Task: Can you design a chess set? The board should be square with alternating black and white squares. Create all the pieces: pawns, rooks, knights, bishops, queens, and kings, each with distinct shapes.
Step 4532:
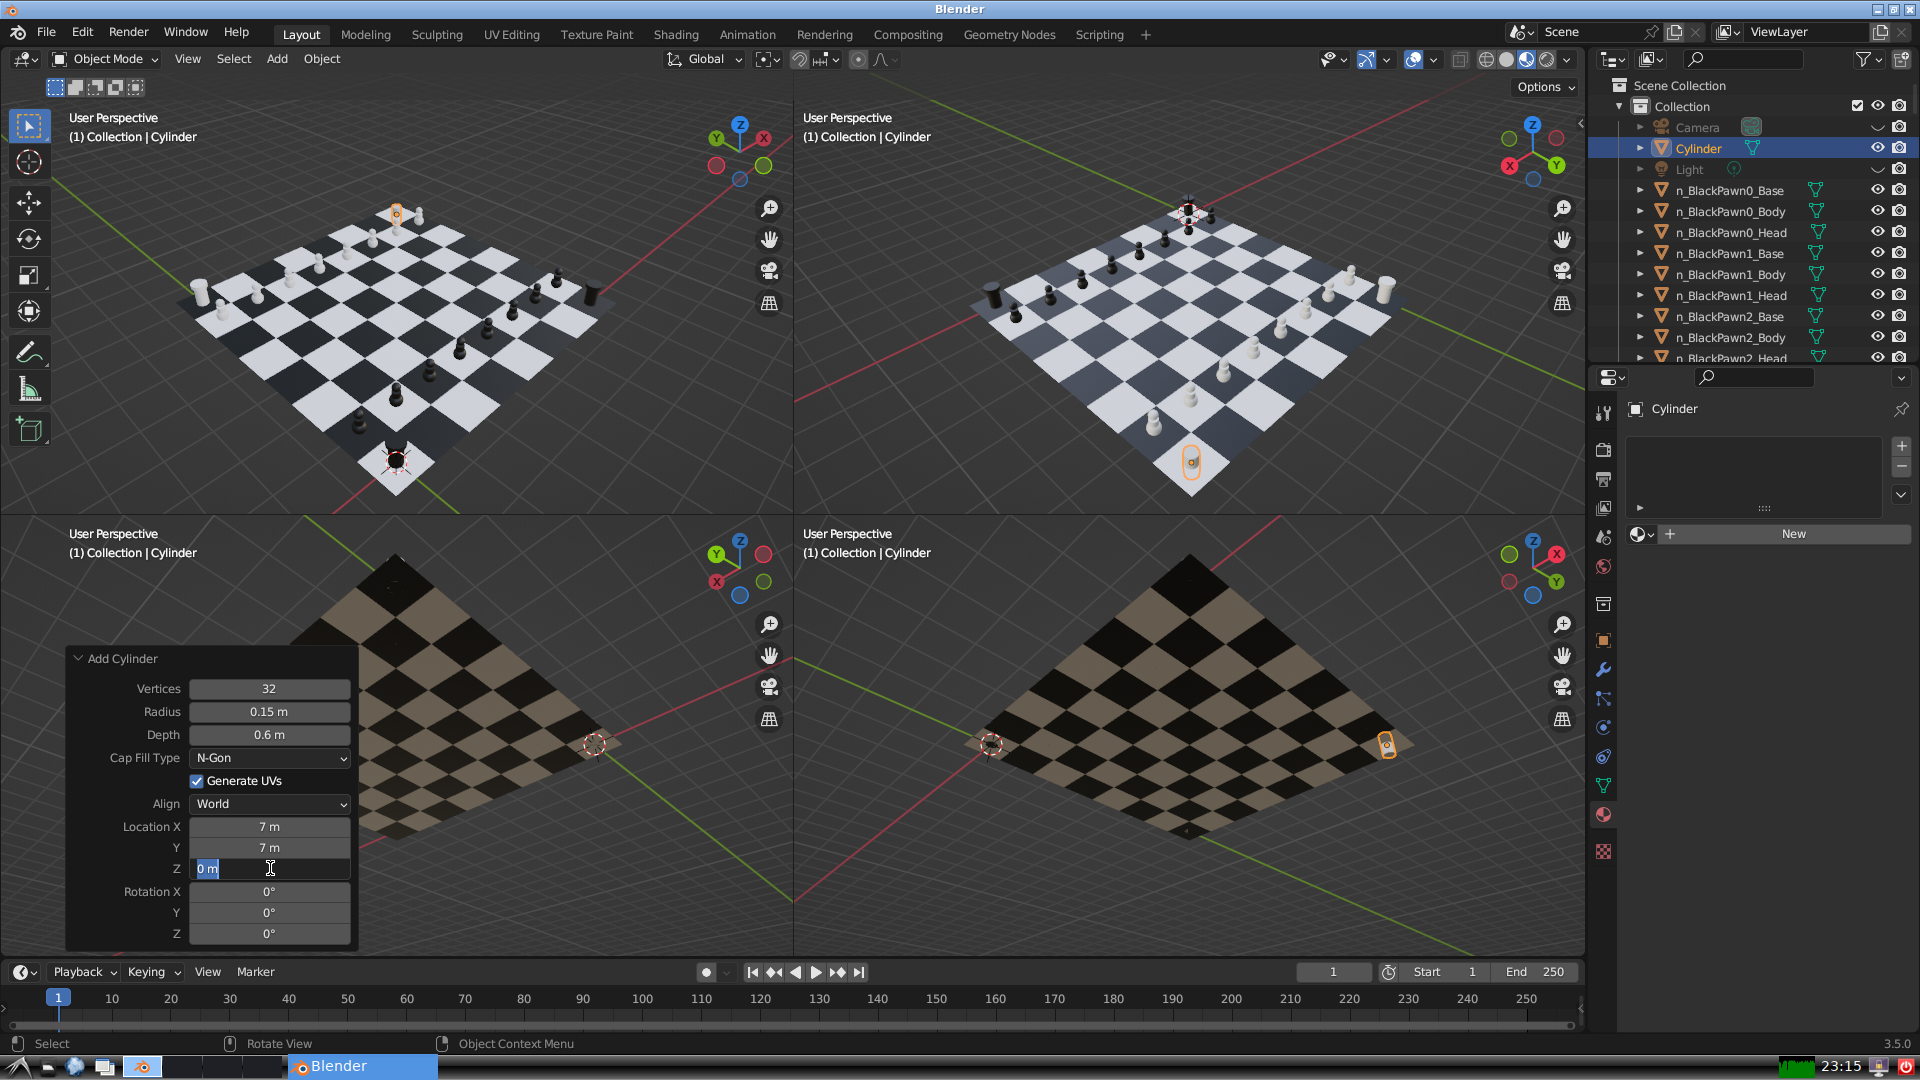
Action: input_text: 0.3